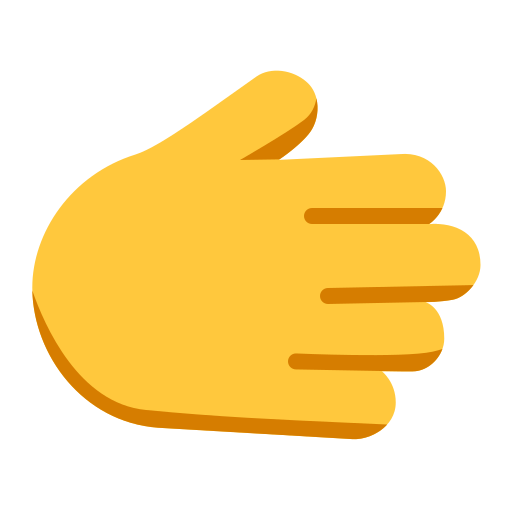
rightwards hand flat default